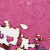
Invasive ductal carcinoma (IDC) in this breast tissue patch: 0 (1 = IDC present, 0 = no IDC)